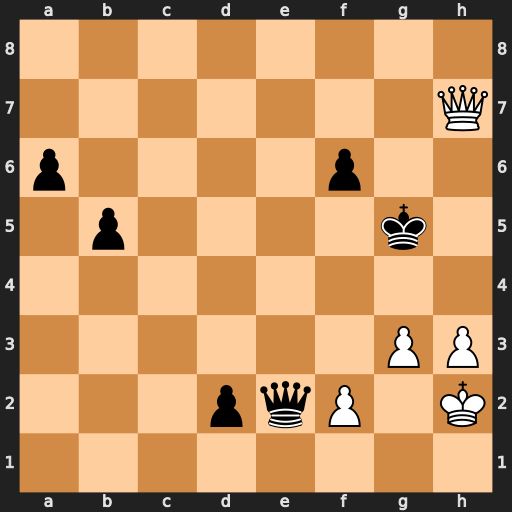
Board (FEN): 8/7Q/p4p2/1p4k1/8/6PP/3pqP1K/8
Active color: w
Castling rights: -
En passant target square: -
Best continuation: h4+ Kg4 Qg6+ Kf3 Qf5#